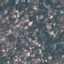
Land use / land cover: Residential